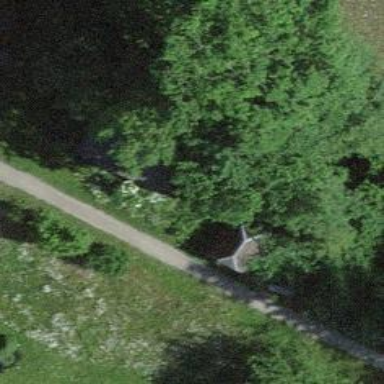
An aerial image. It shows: Bench for seating.